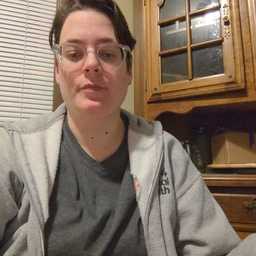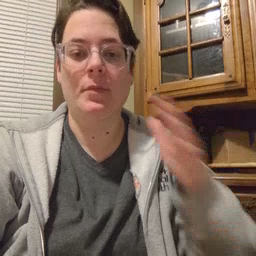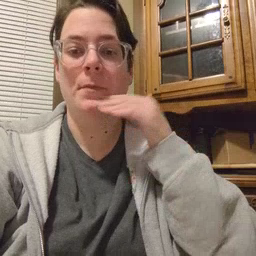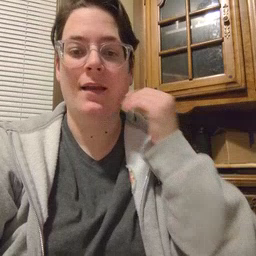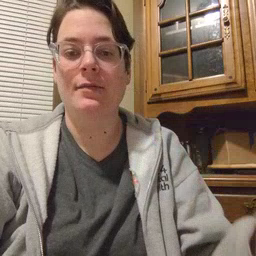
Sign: smile